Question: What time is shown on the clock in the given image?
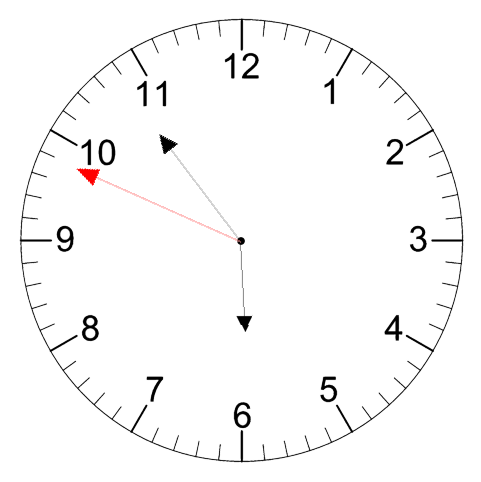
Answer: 05:53:49